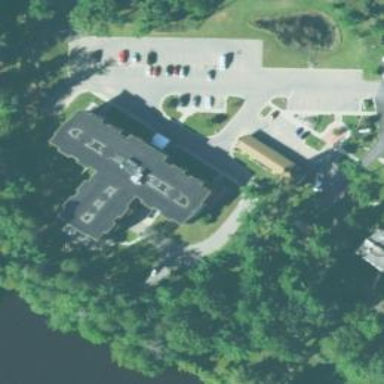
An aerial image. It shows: Nursing home building.